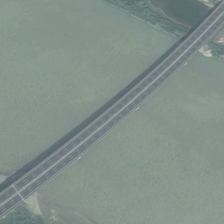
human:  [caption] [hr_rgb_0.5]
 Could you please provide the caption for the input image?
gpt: a bridge is on a river with some green trees .

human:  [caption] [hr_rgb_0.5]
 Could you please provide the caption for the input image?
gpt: a bridge is on a river with some green trees .

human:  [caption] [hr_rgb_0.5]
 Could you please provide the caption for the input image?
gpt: a bridge is on a river with some green trees .

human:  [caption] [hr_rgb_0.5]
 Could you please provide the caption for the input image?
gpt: a bridge is on a river with some green trees .

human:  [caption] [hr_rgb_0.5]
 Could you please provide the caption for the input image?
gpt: a bridge is on a river with some green trees .